Field crop: maize
Growth stage: 2
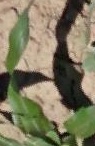
Species: maize